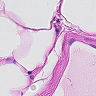
Metastatic tissue present: no